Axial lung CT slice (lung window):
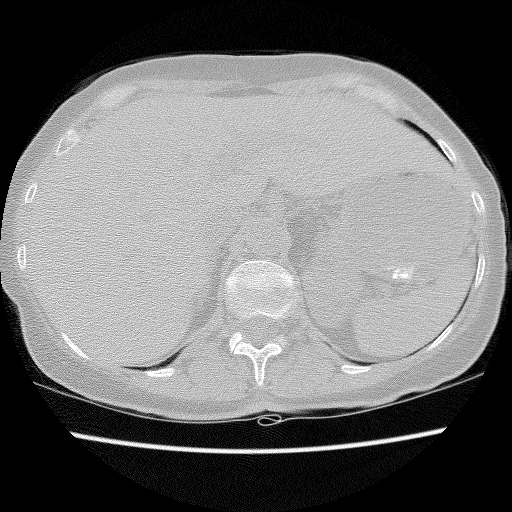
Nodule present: no